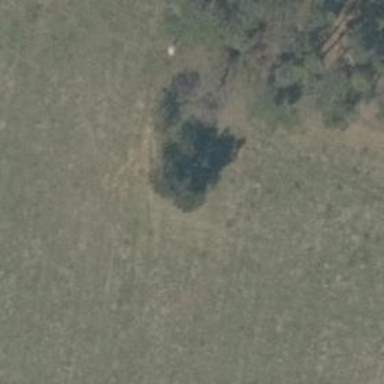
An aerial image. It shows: Hunting stand.